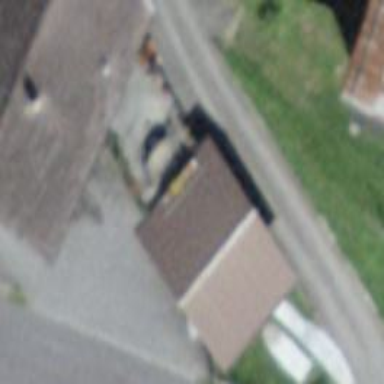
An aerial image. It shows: Barn.